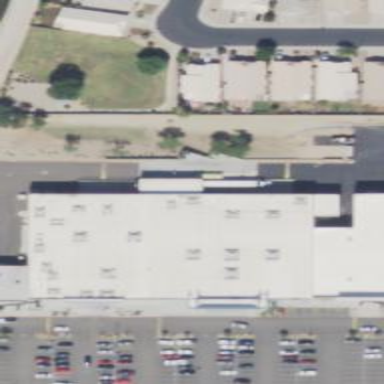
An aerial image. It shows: Building.